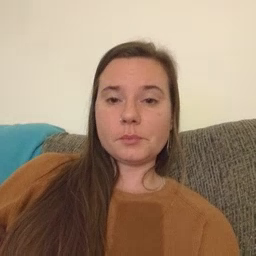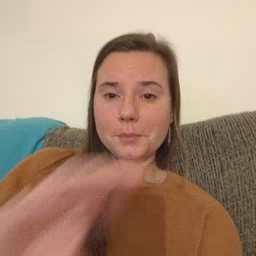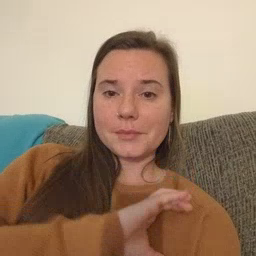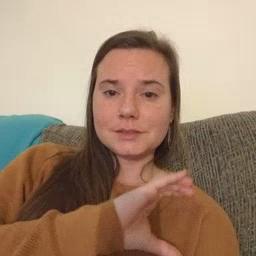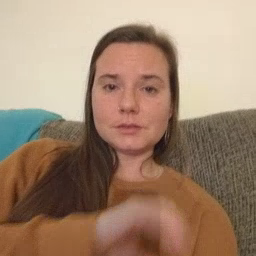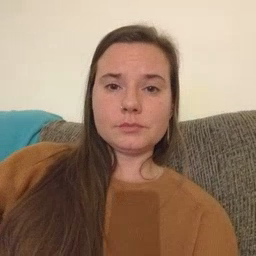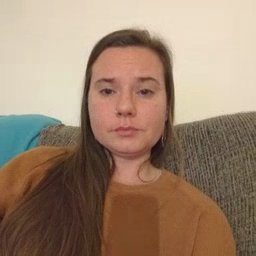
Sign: police